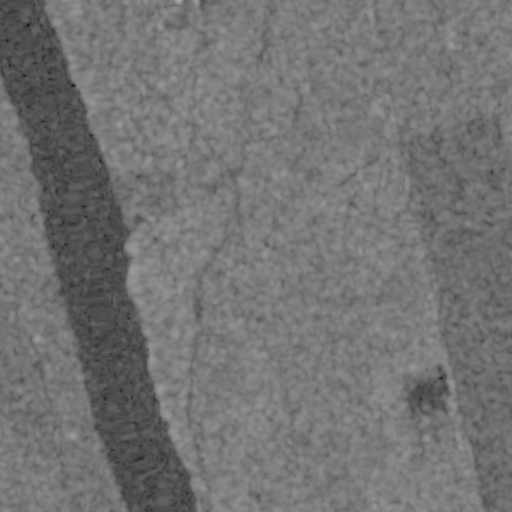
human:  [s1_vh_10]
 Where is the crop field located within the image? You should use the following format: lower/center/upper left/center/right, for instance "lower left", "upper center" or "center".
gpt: The crop field is located in the lower left of the image.
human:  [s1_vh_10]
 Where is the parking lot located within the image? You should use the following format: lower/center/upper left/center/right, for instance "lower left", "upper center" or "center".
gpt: The parking lot is located in the upper center of the image.
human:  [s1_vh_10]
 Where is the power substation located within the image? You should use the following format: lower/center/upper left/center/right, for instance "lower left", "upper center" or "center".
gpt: The power substation is located in the center of the image.
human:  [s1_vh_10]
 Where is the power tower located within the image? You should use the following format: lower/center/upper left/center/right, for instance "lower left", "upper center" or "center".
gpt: The power tower is located in the center left of the image.
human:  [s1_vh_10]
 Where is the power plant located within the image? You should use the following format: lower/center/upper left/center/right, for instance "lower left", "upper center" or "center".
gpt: There is no power plant in the image.

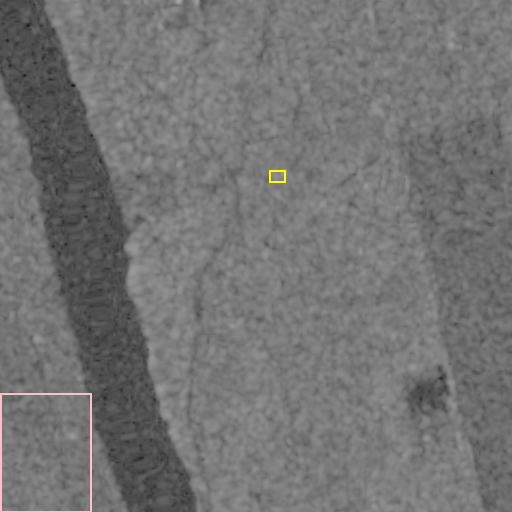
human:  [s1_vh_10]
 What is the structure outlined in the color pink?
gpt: The structure outlined in pink is a crop field.
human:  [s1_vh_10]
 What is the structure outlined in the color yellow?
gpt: The structure outlined in yellow is a power substation.
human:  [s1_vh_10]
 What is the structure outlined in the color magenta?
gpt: There is no magenta outline.